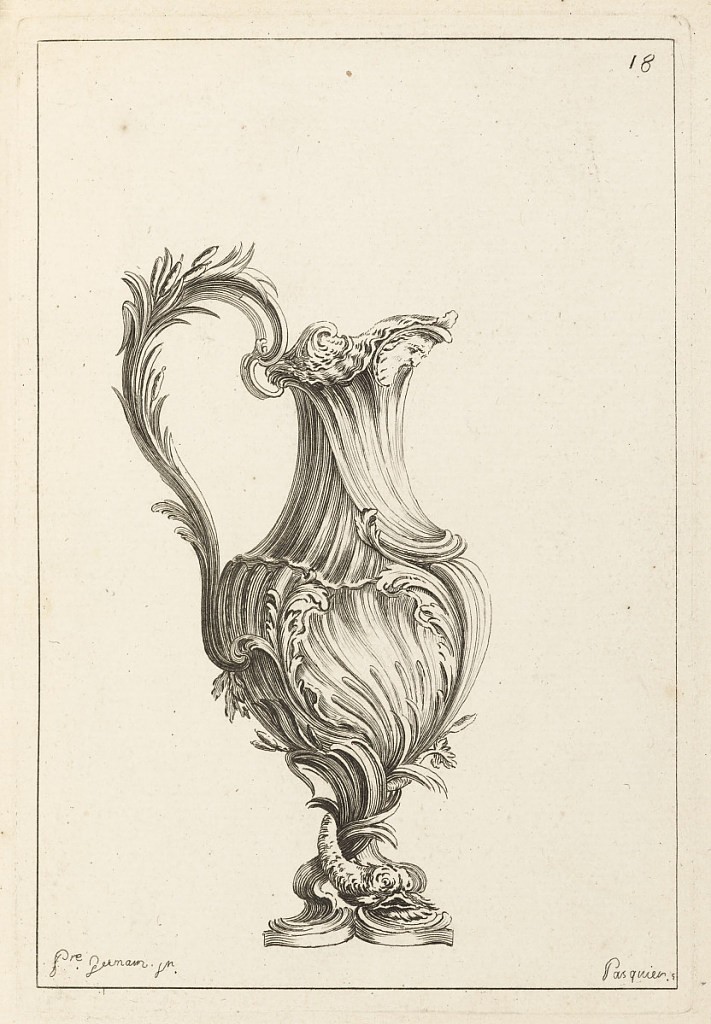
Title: Buirre pour les Évèque
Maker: Pierre Germain, French, 1703 - 1783
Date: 1748
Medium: Etching on laid paper
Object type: Print
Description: Design for a liturgical pitcher made of shells and plants; spout has mask and foot made of sea creature. The plate is signed and numbered.